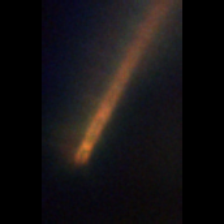
Taxon: Chaetoceros
Group: Diatoms